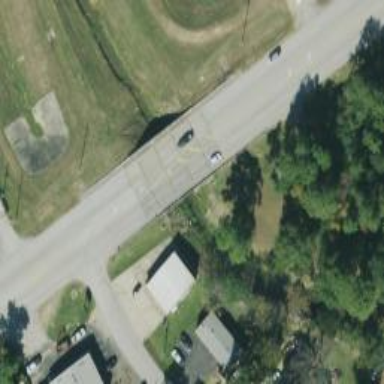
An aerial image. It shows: Secondary road with bridge.